Question: I'm getting this error:
> #1064 - You have an error in your SQL syntax; check the manual
that corresponds to your MySQL server version for the right syntax to
use near 'VALUES (1039,200,'2',NULL,NULL,NULL,'cash',NULL,1)' at line
1
for this query:
> INSERT INTO anu_donations
(projectid,donation_amount,donated_by,donated_by_uid,donation_details,
comments,payment_medium,donor_comments,created_by)VALUES (1039,100,'1',NULL,NULL,NULL,'cash',NULL,1), VALUES
(1039,200,'2',NULL,NULL,NULL,'cash',NULL,1);

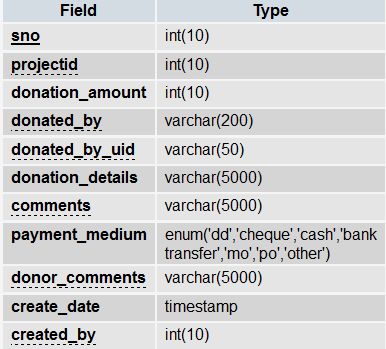
Answer: You only need 'VALUES' once
'''
INSERT INTO anu_donations
(projectid,donation_amount,donated_by,donated_by_uid,donation_details,
comments,payment_medium,donor_comments,created_by)
VALUES
(1039,100,'1',NULL,NULL,NULL,'cash',NULL,1),
(1039,200,'2',NULL,NULL,NULL,'cash',NULL,1);
'''
See <URL>:
> INSERT statements that use VALUES syntax can insert multiple rows. To do this, include multiple lists of column values, each enclosed within parentheses and separated by commas. Example:'''
INSERT INTO tbl_name (a,b,c) VALUES(1,2,3),(4,5,6),(7,8,9);
'''